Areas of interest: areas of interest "Cemetery"
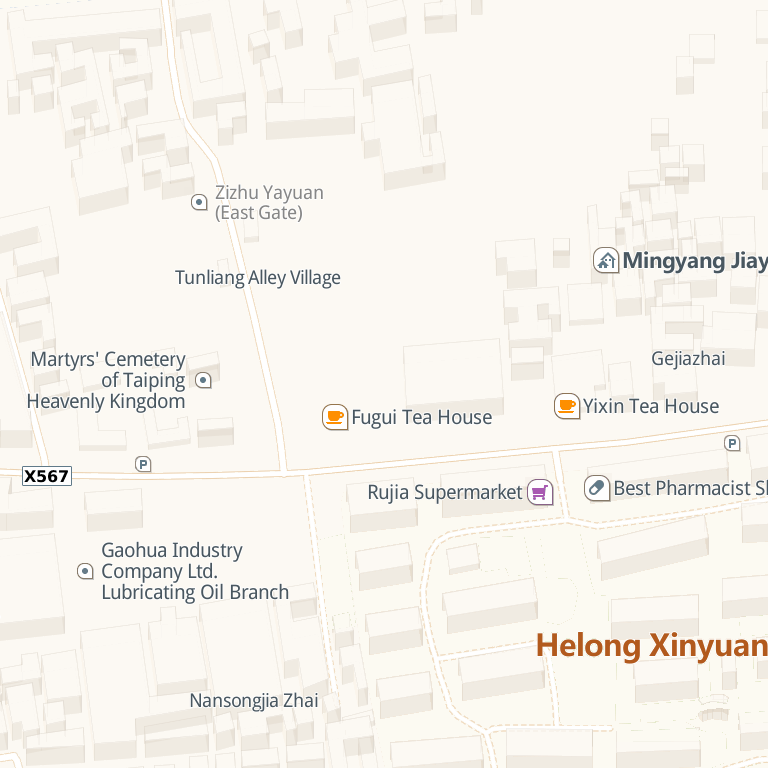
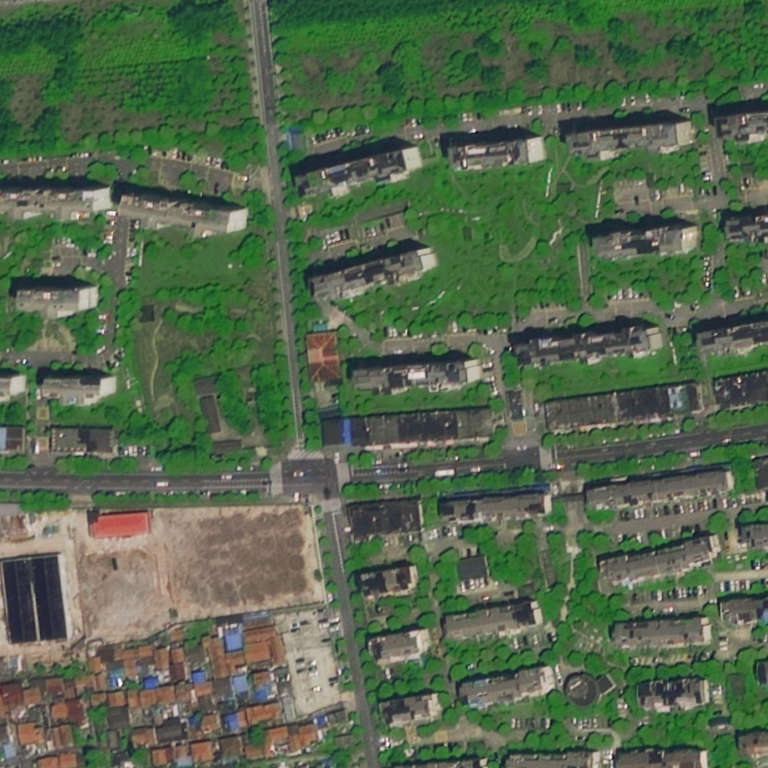